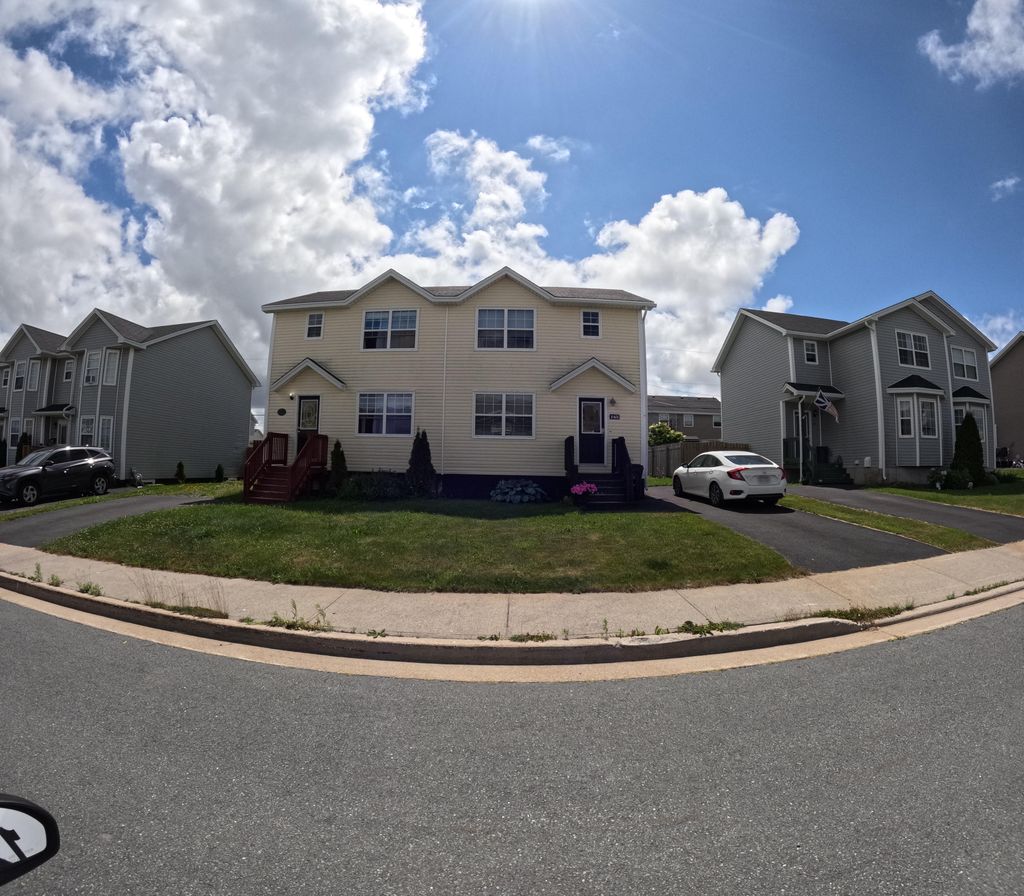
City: st_johns